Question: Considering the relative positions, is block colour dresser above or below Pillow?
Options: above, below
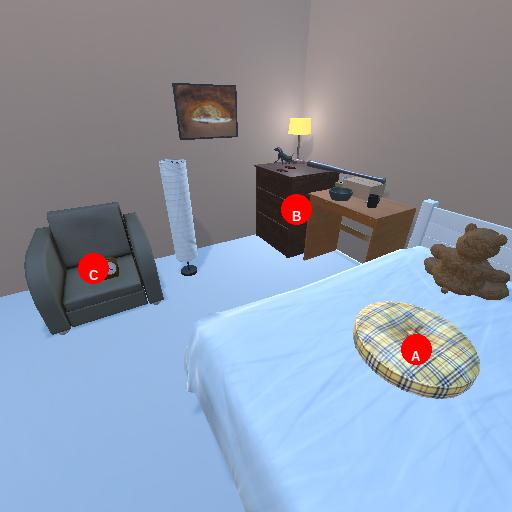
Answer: above